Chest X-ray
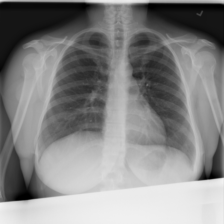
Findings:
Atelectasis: negative
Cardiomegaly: negative
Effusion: negative
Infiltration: negative
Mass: negative
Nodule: negative
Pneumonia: positive
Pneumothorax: negative
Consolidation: negative
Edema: negative
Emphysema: negative
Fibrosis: negative
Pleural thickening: negative
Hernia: negative